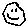
Label: smiley face